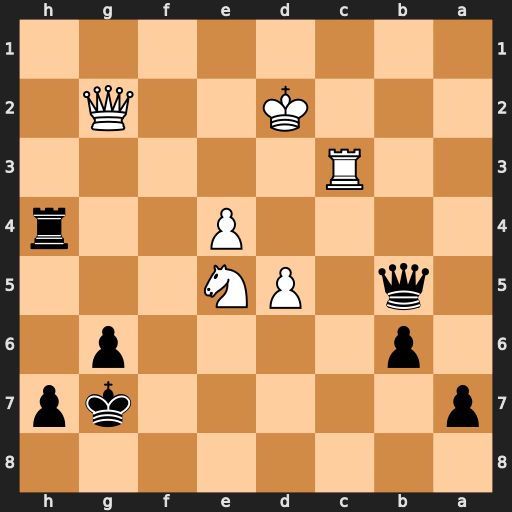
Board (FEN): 8/p5kp/1p4p1/1q1PN3/4P2r/2R5/3K2Q1/8
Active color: b
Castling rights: -
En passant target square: -
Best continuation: Qb2+ Rc2 Qxe5